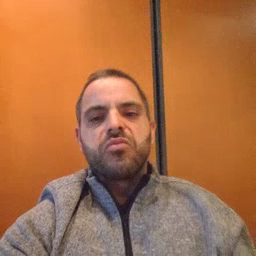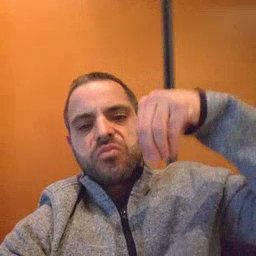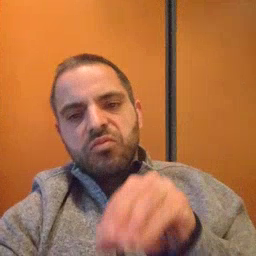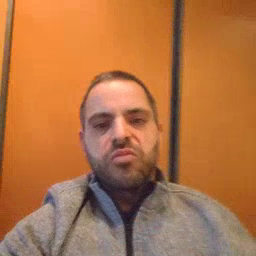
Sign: into